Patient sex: F
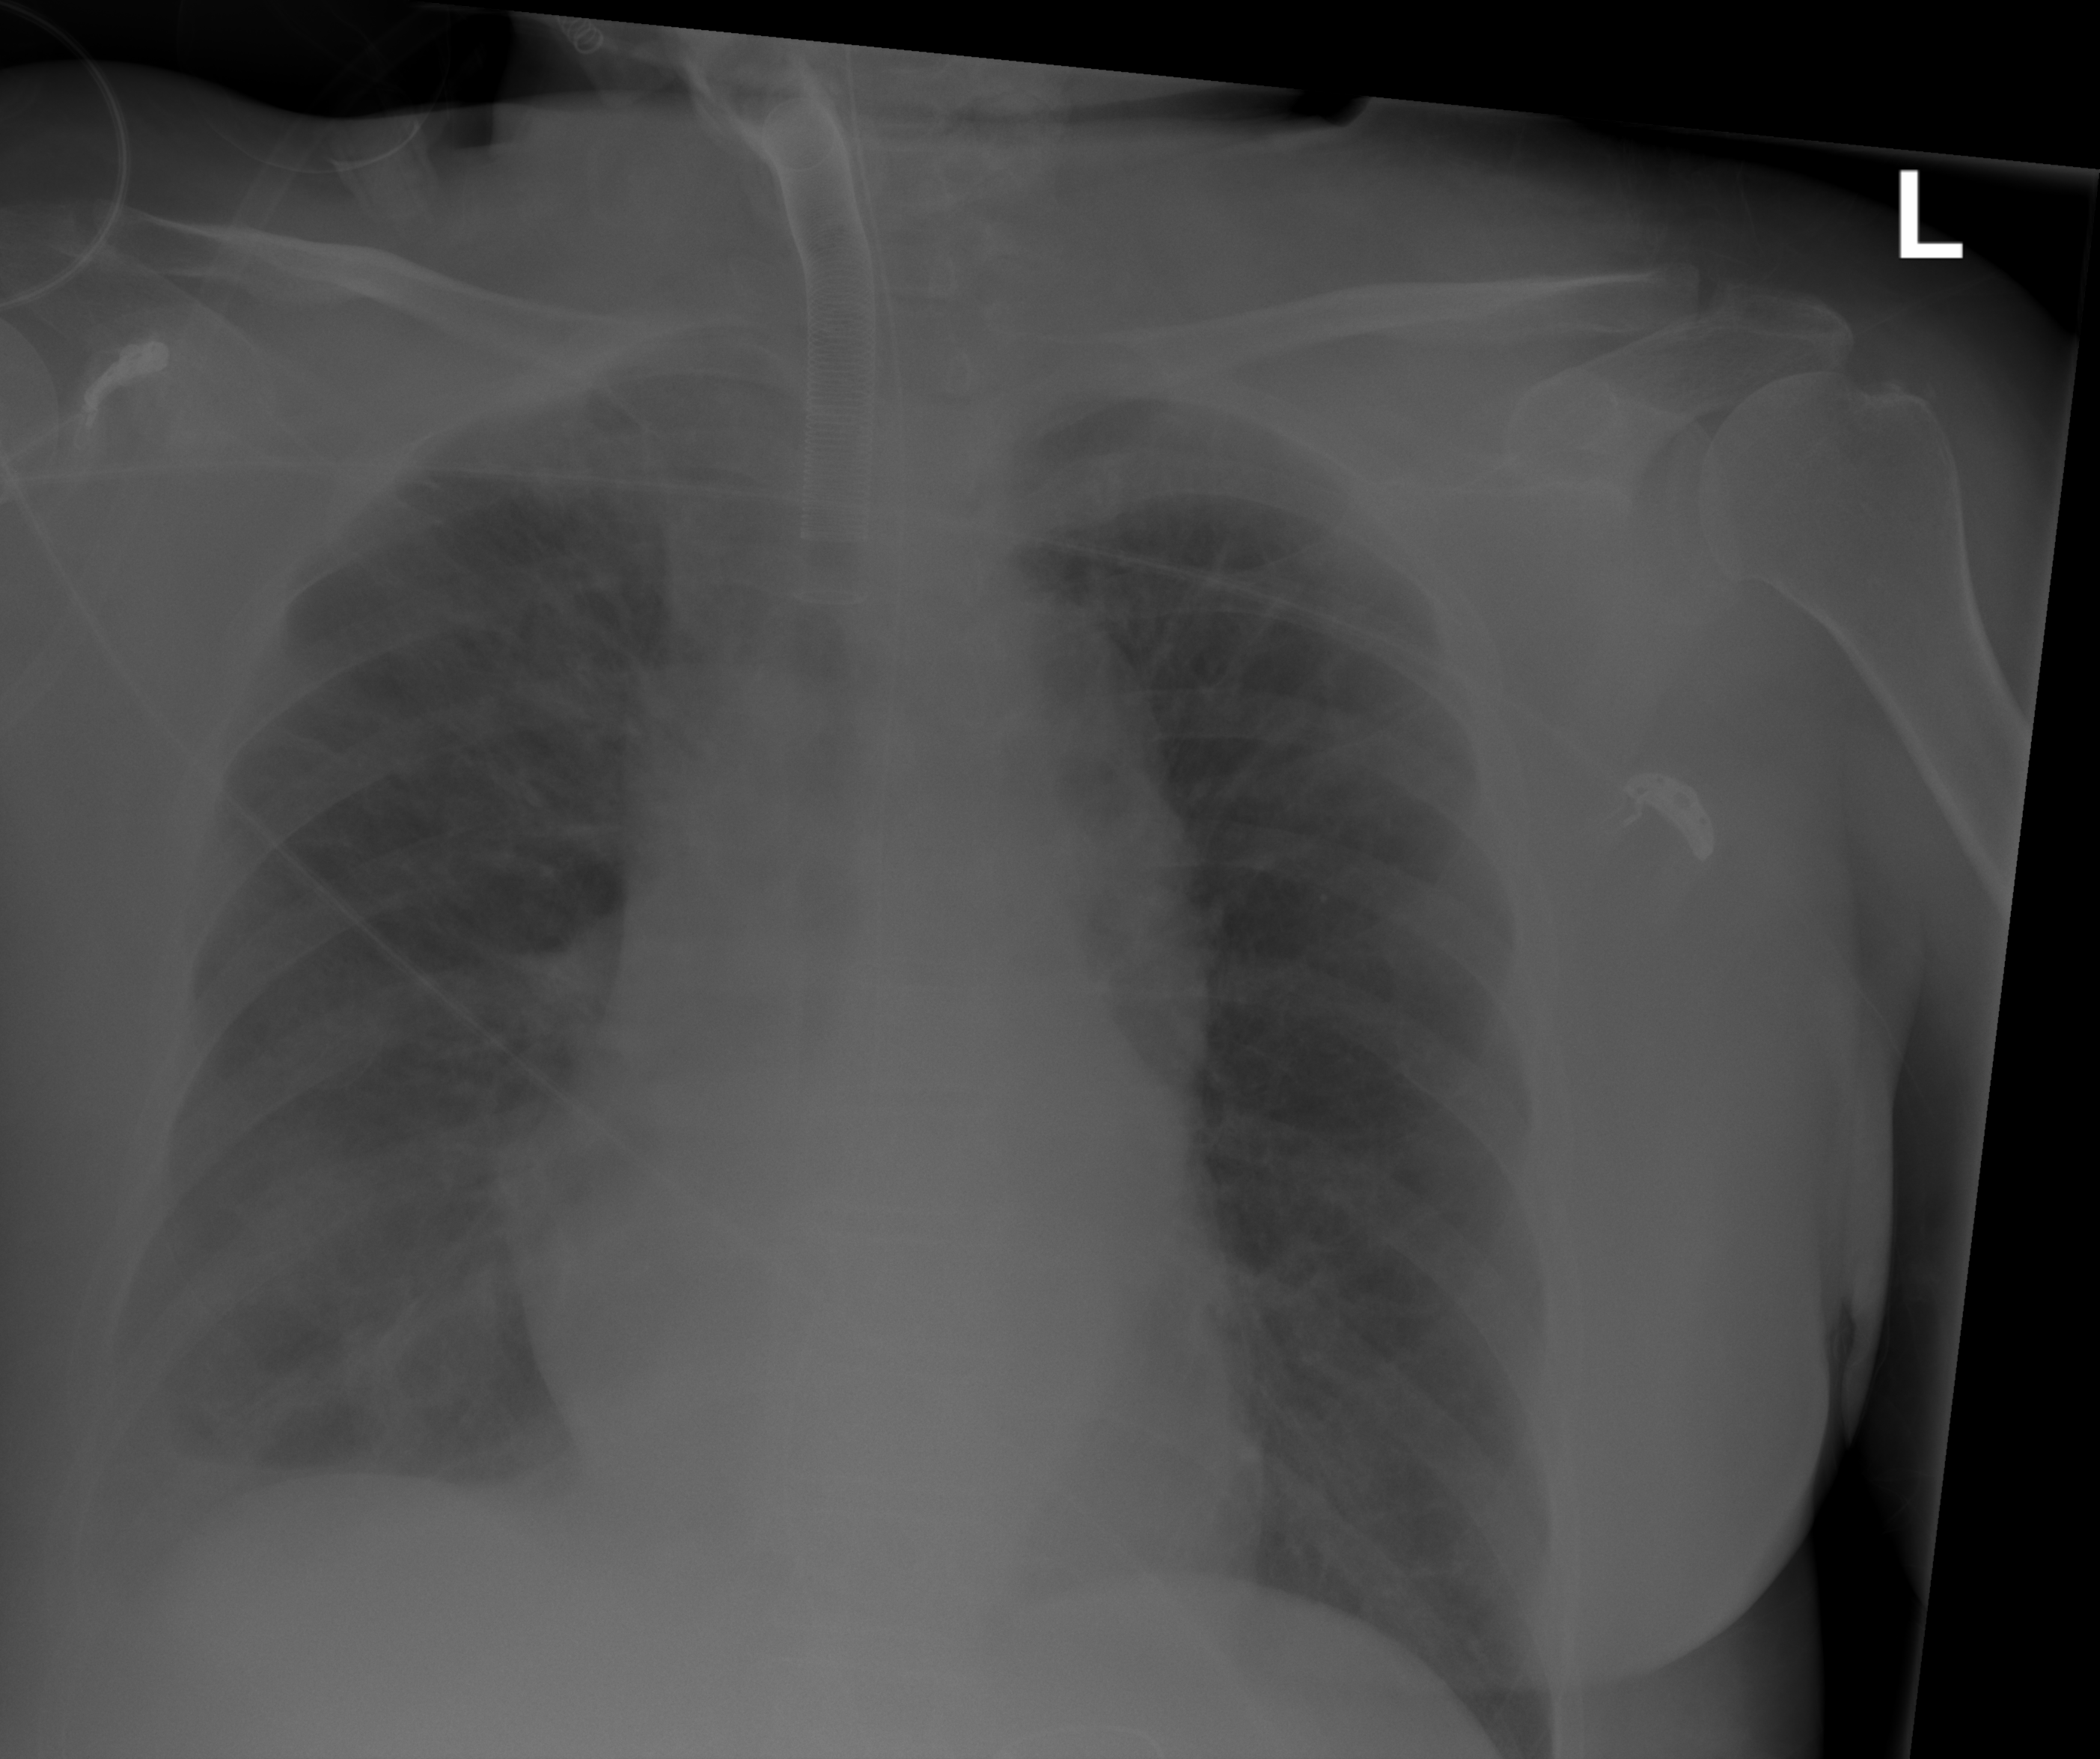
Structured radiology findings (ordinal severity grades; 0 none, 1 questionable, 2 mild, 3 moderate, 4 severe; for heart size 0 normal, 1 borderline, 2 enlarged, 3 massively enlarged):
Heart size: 1
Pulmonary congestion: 2
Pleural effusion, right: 2
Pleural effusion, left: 0
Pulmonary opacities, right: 2
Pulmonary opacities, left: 0
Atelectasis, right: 2
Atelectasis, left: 0